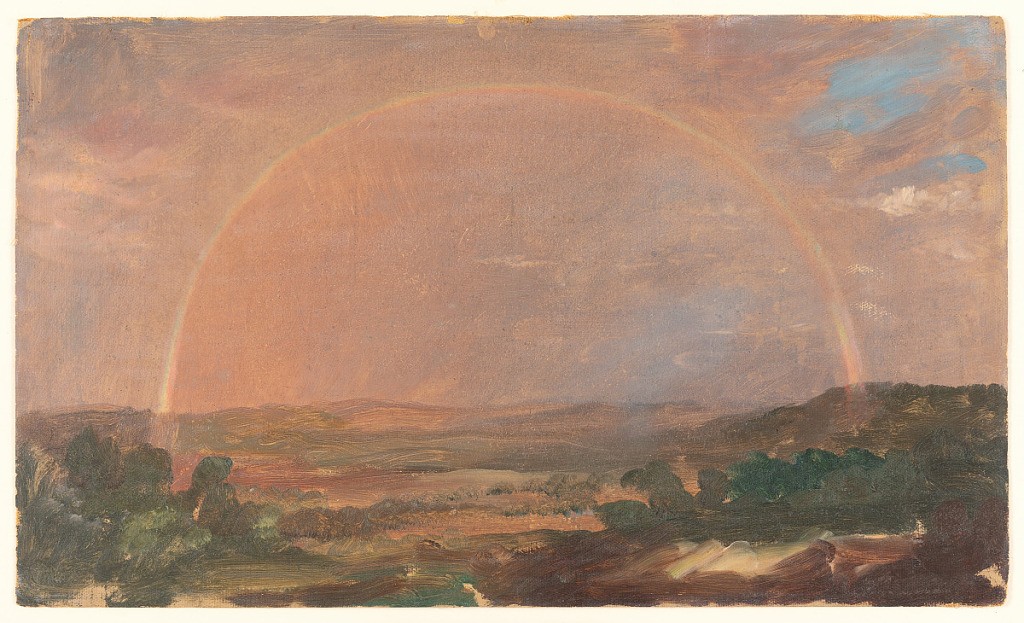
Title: Rainbow over a Hilly Landscape
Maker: Frederic Edwin Church, American, 1826–1900
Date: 1865-70
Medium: Brush and oil on canvas
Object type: Drawing
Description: Landscape sketch of a rainbow over a lush mountain valley, whose rolling hills are articulated in green and light brown. Semi-circular, centrally placed rainbow dominates the composition and is rendered in varying levels of faintness and vividness. Sky is pinkish red at left while blue sky pokes through clouds at upper right.